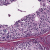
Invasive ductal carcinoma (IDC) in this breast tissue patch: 0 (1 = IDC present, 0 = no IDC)